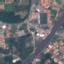
Land use / land cover: Highway